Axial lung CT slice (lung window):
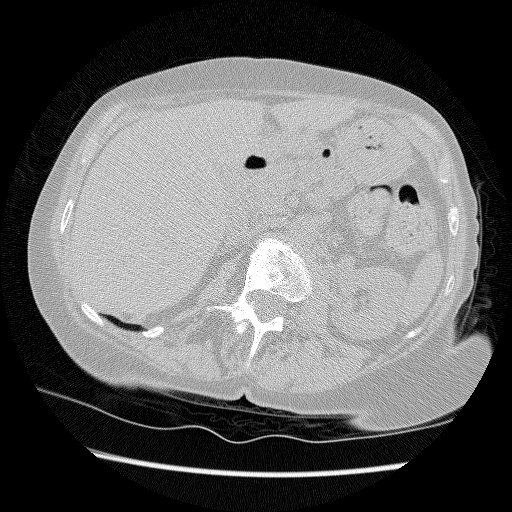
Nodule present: no